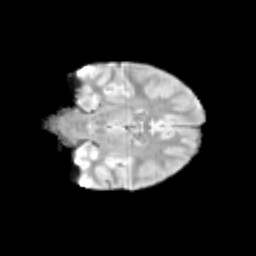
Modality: T2w
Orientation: coronal
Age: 11
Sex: male
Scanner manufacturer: siemens
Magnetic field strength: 3 T
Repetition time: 3.8 s
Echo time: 0.07 s